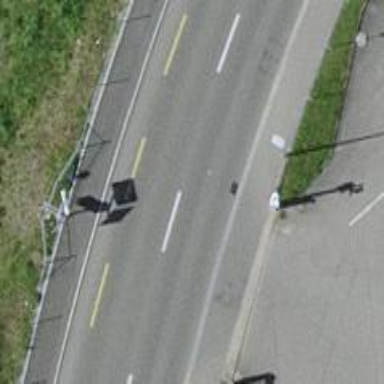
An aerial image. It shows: Residential road with asphalt surface and designated cycle lane on the left.